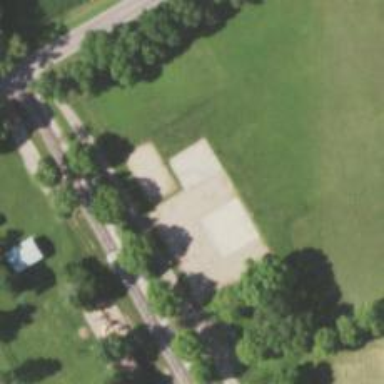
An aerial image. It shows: Tennis court on the leisure land pitch.